Field crop: maize
Growth stage: 2
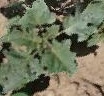
Species: datura